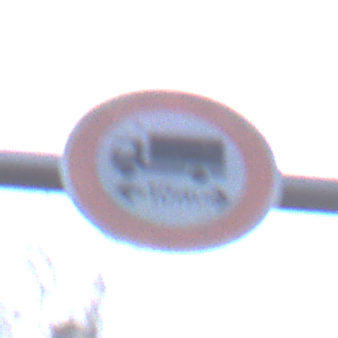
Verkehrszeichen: TatsaechlicheLaenge
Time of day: MorningAfternoon
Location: Outdoor (Nature)
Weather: PartlyCloudy
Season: NotSpecified
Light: Natural